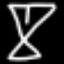
Label: hourglass